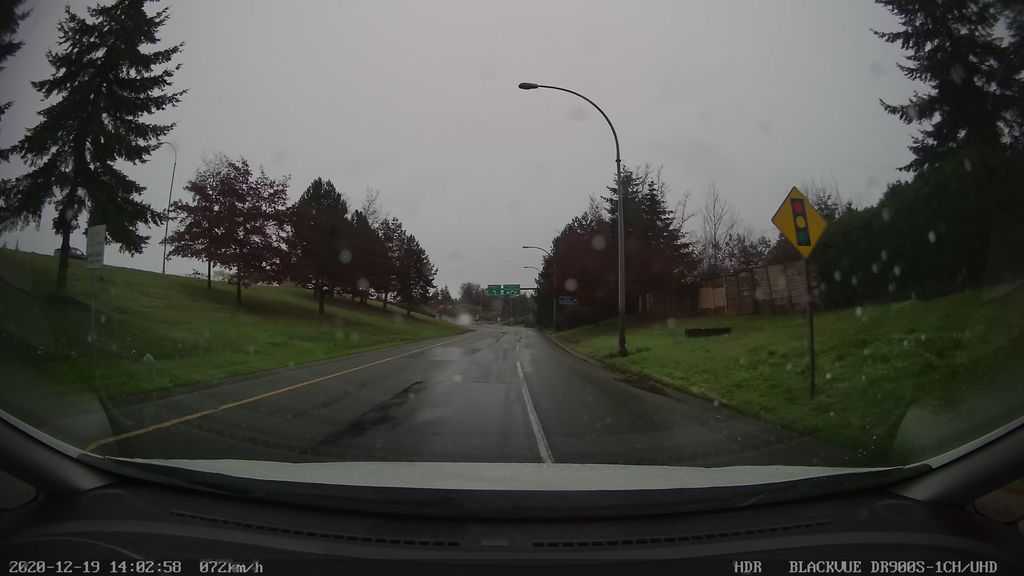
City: victoria